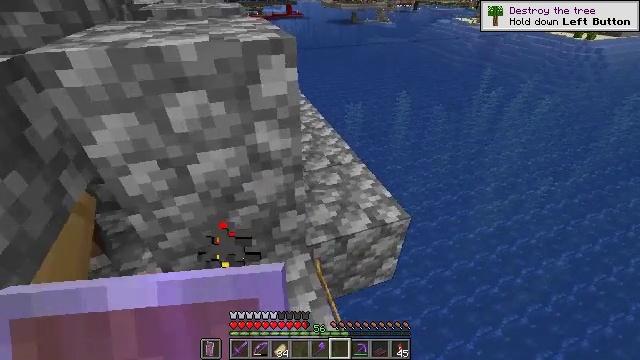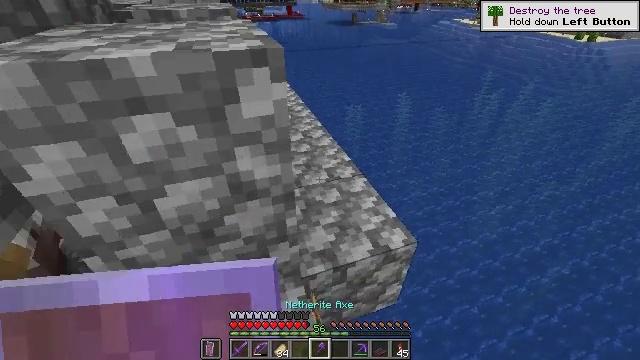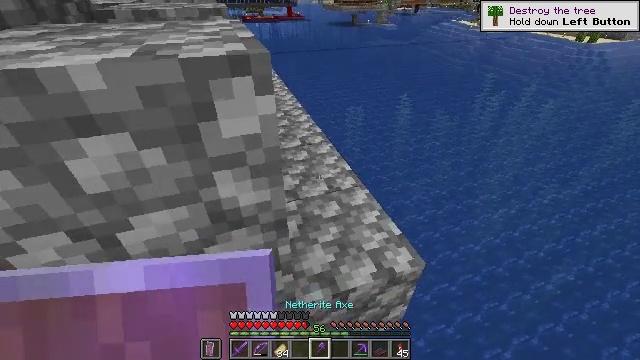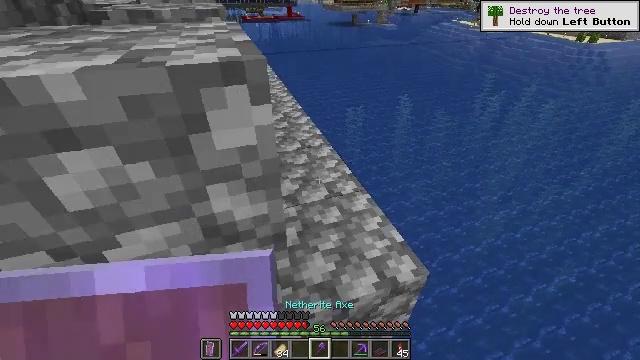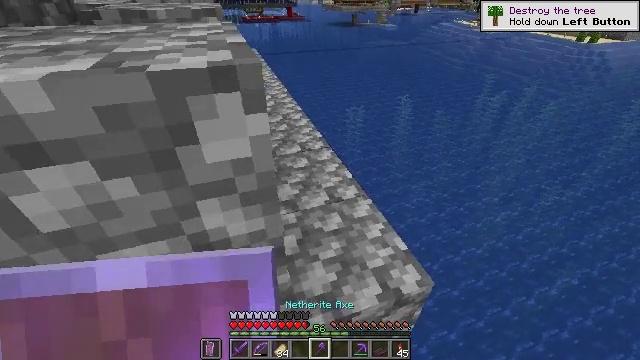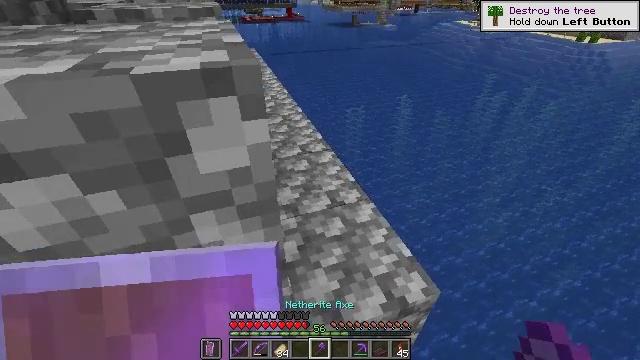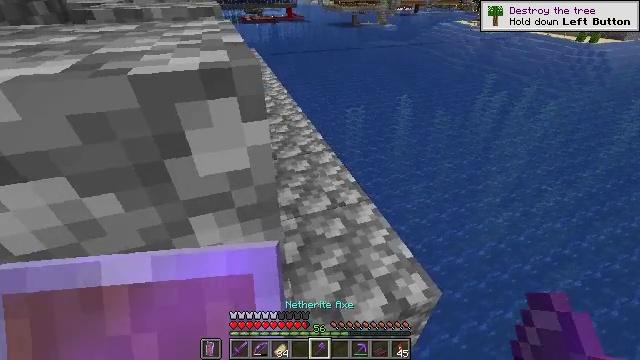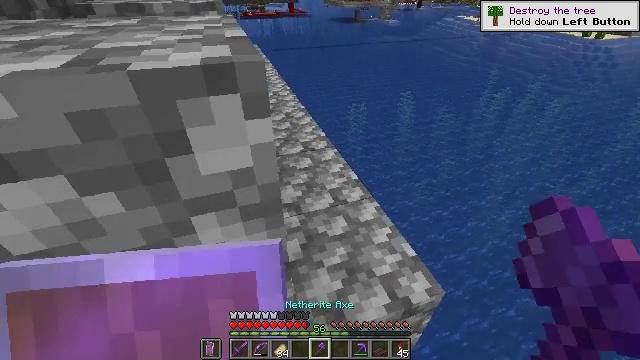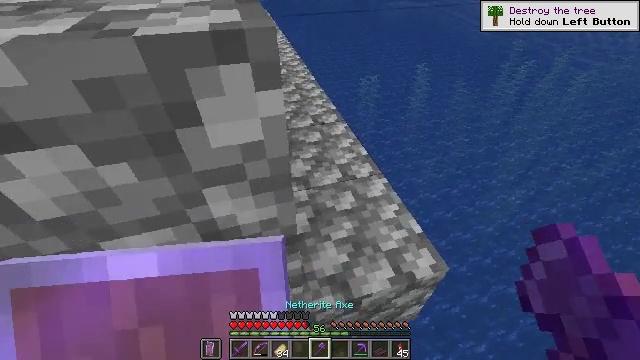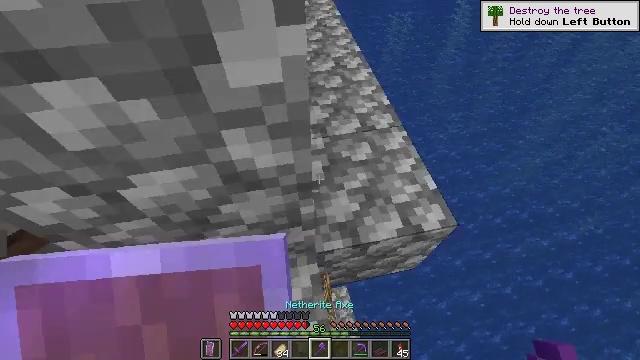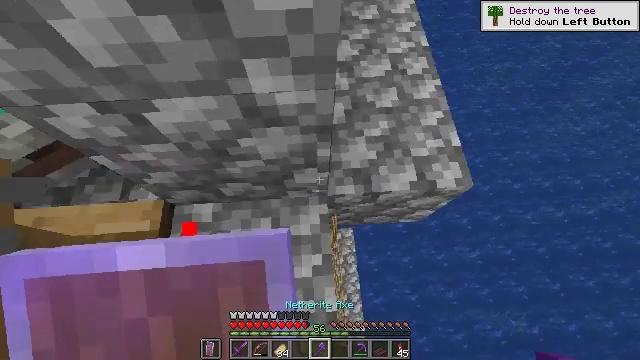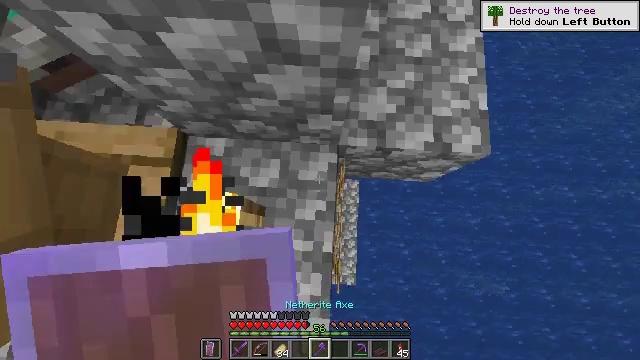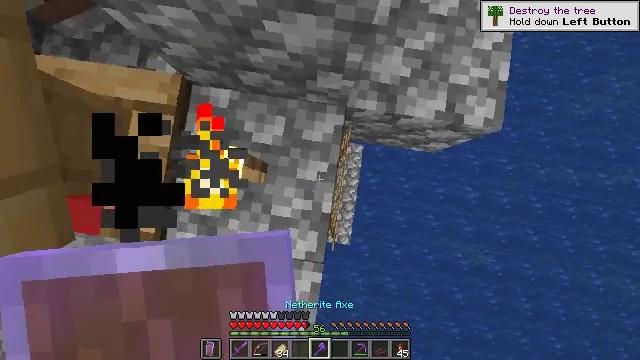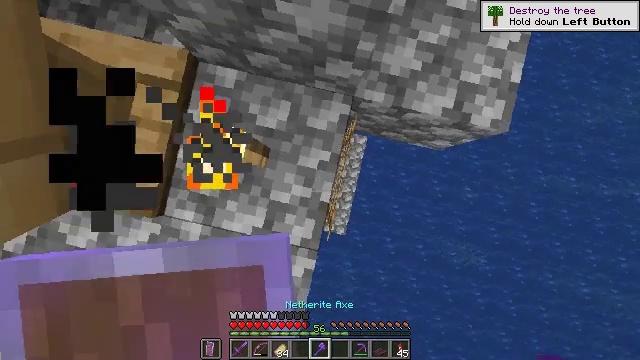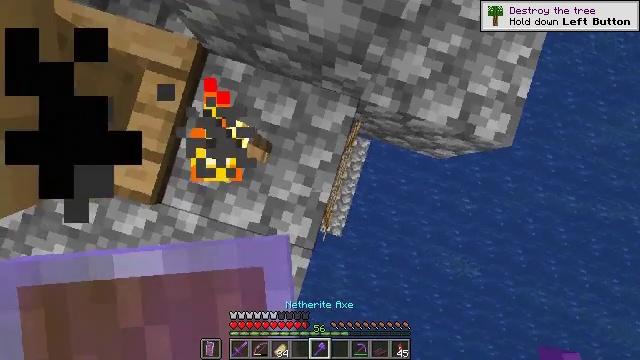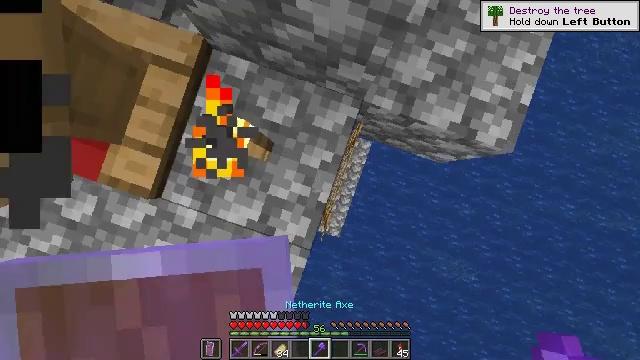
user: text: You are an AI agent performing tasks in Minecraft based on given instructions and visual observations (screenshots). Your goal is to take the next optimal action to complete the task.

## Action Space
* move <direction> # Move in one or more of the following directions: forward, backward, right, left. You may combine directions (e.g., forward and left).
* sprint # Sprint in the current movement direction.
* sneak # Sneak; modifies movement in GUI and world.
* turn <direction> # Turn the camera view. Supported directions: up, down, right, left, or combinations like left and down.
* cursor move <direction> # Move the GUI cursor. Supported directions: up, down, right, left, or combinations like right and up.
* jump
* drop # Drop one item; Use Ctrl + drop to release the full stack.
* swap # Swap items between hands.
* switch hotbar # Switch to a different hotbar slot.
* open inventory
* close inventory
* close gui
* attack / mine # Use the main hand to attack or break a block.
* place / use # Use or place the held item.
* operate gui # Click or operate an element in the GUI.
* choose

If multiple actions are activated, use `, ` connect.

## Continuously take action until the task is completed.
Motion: motion action
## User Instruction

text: Mine the ladder from the wall.
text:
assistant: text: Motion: move forward
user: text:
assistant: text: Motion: move forward
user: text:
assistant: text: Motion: no_op
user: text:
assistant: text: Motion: no_op
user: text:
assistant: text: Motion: no_op
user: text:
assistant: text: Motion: no_op
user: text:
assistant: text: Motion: no_op
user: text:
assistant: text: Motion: turn left and down
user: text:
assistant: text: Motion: turn left and down
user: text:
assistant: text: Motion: turn left and down
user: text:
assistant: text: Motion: turn left and down
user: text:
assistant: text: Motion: turn left and down
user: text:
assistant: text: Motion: turn left and down
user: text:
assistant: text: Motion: turn left and down
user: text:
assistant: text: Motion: turn left and down
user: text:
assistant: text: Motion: no_op
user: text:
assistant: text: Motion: no_op
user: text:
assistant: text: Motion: no_op
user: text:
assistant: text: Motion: turn right
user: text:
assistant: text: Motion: turn right
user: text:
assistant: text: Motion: turn right
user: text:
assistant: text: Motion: turn right
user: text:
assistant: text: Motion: turn right
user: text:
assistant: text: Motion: turn right
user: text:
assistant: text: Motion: turn right
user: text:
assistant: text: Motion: turn right
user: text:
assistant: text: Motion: turn right
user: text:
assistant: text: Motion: turn right
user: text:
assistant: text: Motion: no_op
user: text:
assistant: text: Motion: no_op